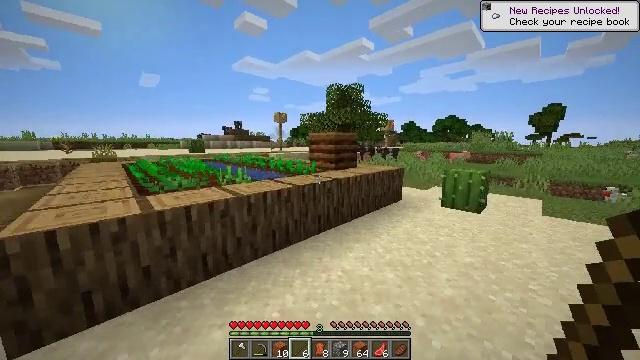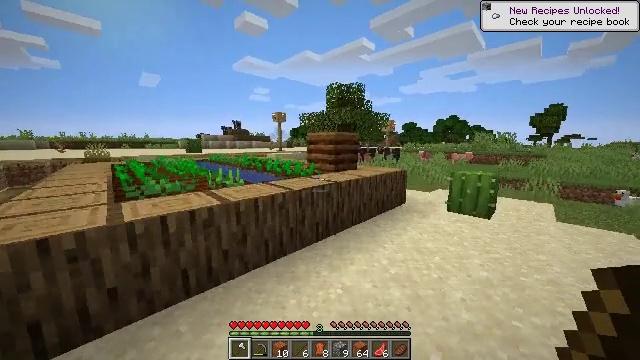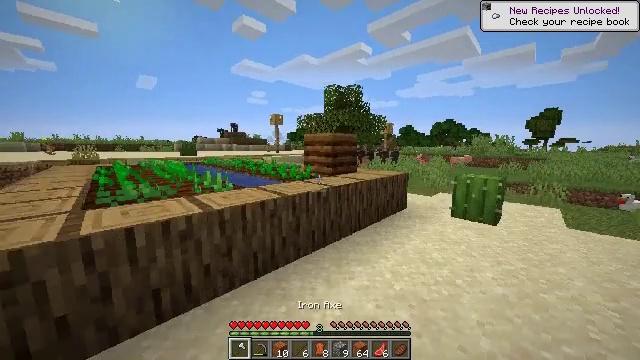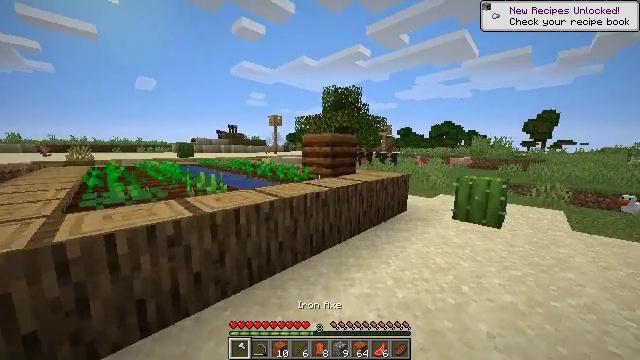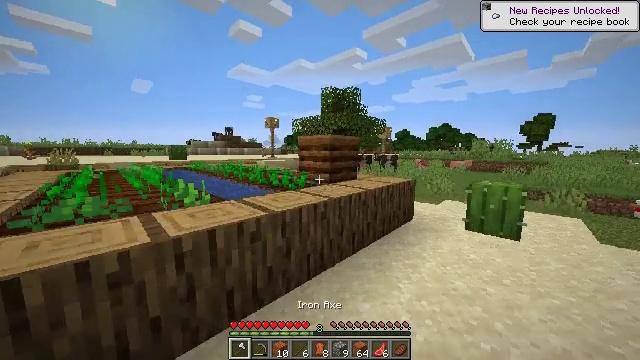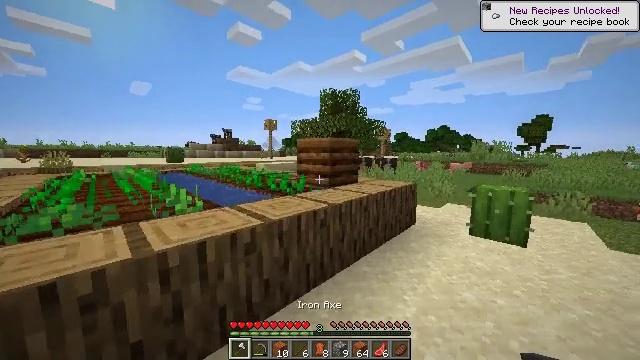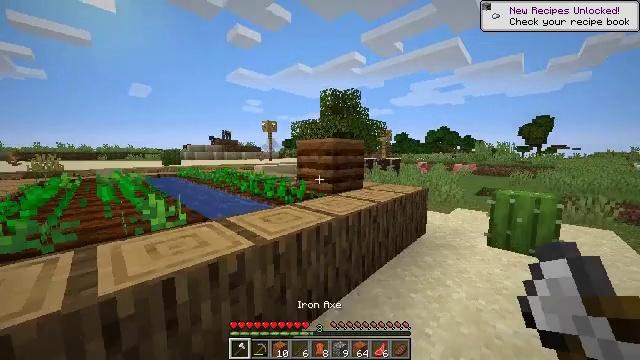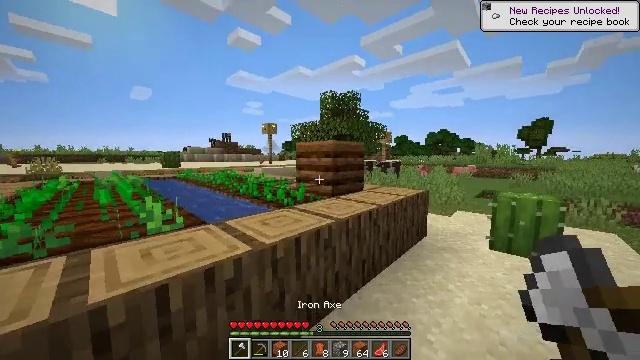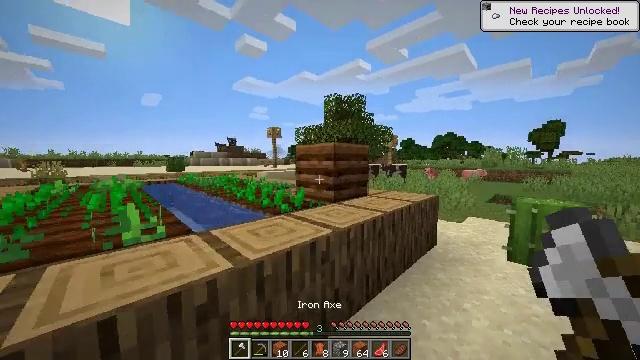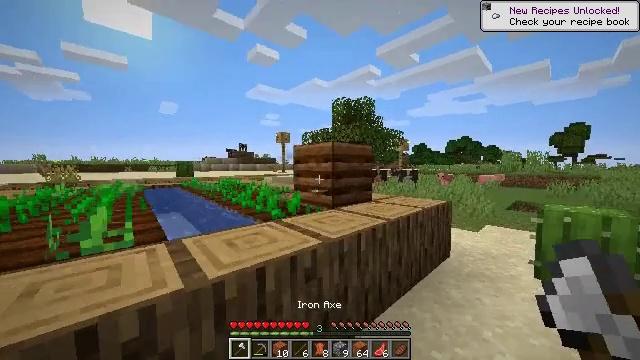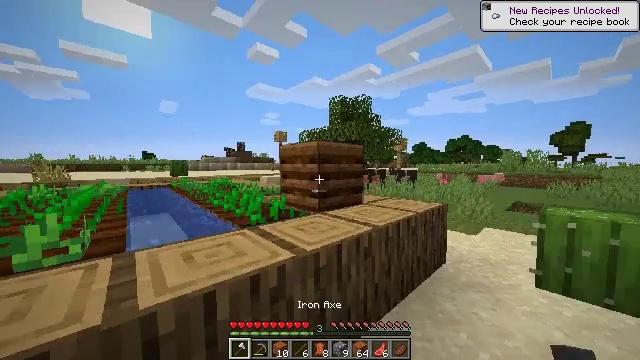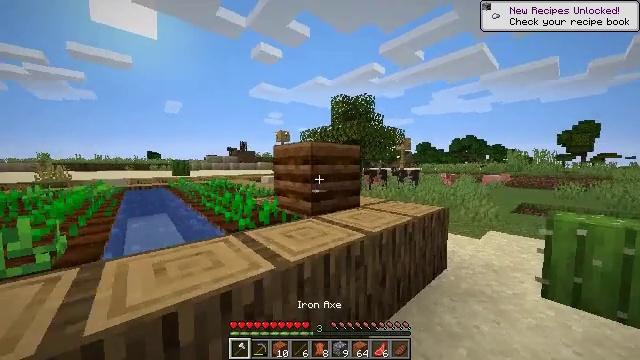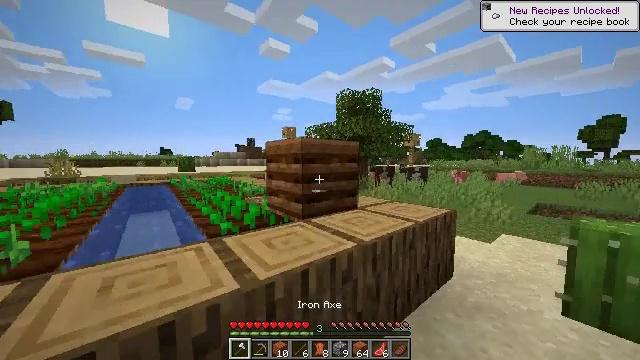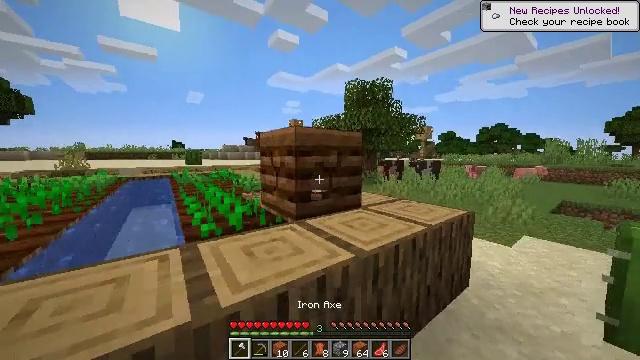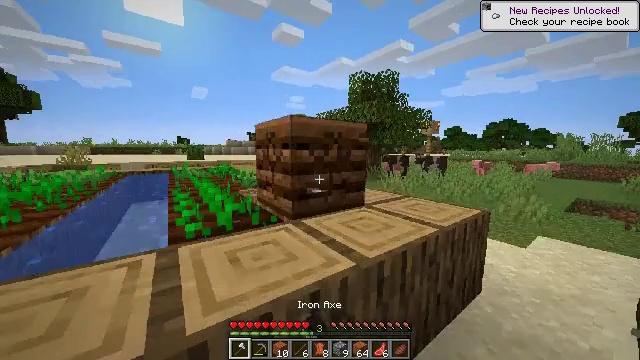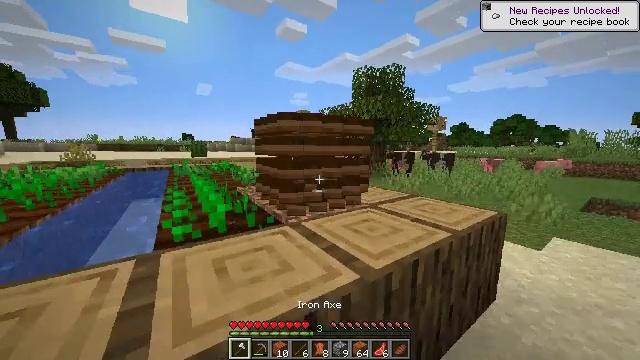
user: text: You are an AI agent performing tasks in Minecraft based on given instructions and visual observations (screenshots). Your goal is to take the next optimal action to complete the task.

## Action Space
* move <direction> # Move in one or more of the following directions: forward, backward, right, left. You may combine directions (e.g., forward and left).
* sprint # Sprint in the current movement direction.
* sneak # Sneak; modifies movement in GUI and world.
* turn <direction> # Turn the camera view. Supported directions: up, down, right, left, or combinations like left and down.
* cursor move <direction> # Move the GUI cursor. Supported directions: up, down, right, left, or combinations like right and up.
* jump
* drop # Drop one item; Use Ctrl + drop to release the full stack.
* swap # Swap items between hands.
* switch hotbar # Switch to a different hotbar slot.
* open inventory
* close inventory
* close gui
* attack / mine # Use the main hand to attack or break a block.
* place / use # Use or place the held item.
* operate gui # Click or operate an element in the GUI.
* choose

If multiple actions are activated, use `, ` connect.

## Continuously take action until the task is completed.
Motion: motion action
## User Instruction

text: Break the composter to recycle it.
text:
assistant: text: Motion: move forward, switch to hotbar 1
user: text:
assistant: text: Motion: move forward, switch to hotbar 1
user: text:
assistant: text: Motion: move forward, switch to hotbar 1
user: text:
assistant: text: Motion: move forward
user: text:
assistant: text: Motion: move forward
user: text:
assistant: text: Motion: move forward
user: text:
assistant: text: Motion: move forward and move right
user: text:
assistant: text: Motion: move forward and move right, turn left
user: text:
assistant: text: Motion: move forward and move right, turn left and up
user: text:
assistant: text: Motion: move forward and move right
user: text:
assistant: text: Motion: move forward and move right
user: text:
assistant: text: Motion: move forward, turn left
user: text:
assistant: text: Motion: move forward, turn left and down, attack / mine
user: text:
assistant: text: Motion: move forward, turn left and down, attack / mine
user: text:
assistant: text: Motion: turn left, attack / mine
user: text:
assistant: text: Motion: attack / mine
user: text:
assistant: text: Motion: attack / mine
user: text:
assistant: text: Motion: attack / mine
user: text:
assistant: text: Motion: attack / mine
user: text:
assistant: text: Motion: attack / mine